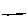
Label: line